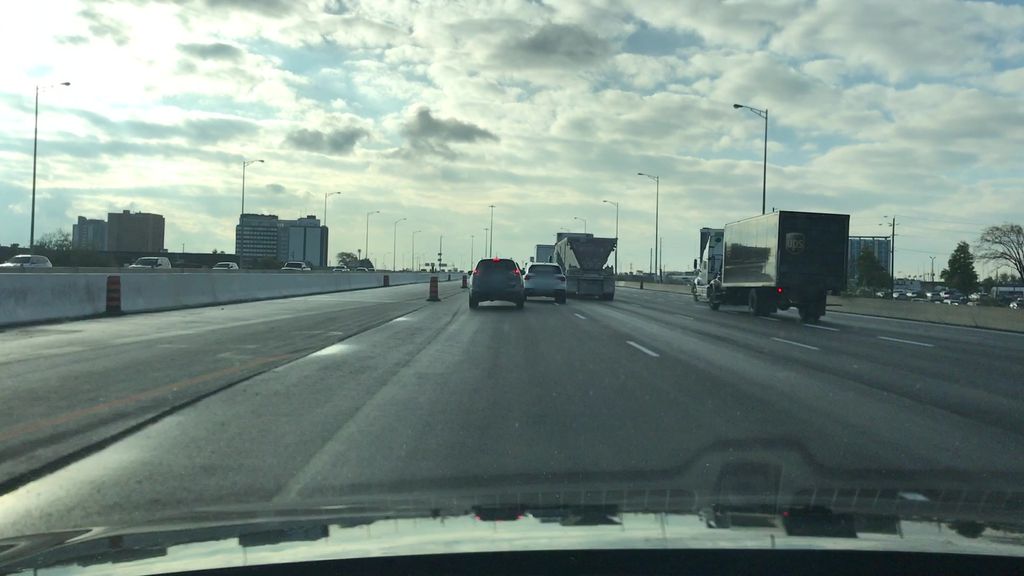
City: toronto